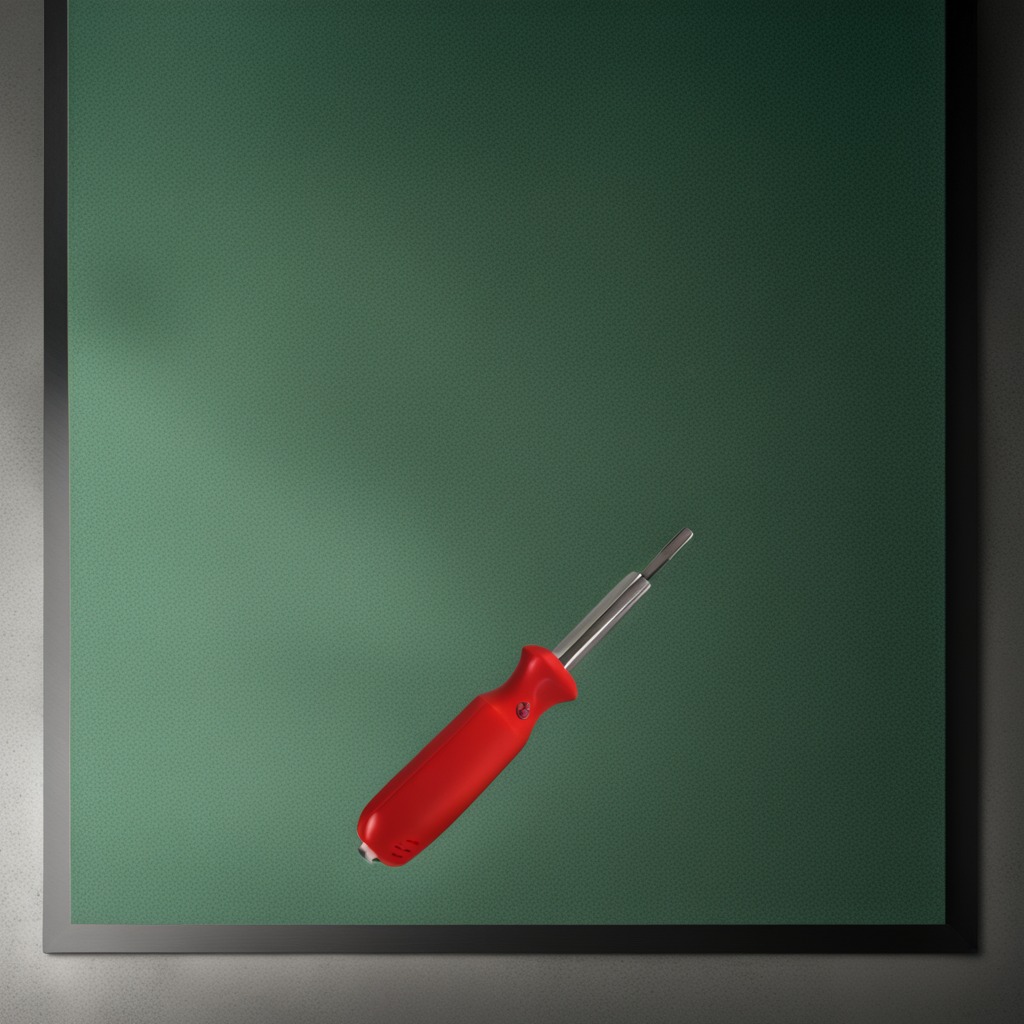
A screwdriver lies on the green rubber mat on the clean granite tabletop.